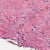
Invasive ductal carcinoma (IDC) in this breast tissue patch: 0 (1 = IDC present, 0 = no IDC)